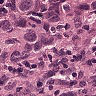
Metastatic tissue present: yes